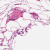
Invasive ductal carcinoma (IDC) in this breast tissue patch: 0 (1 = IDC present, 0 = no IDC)